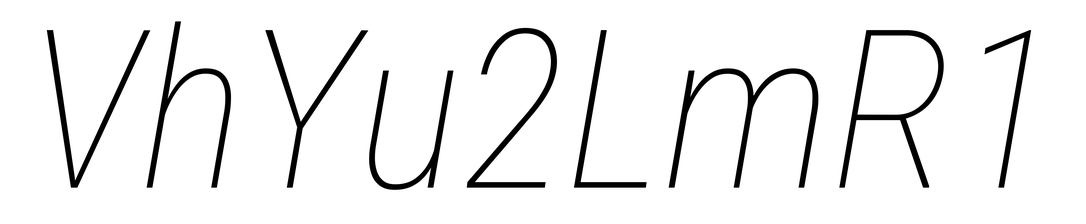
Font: Roboto-Italic_Condensed_Thin_Italic